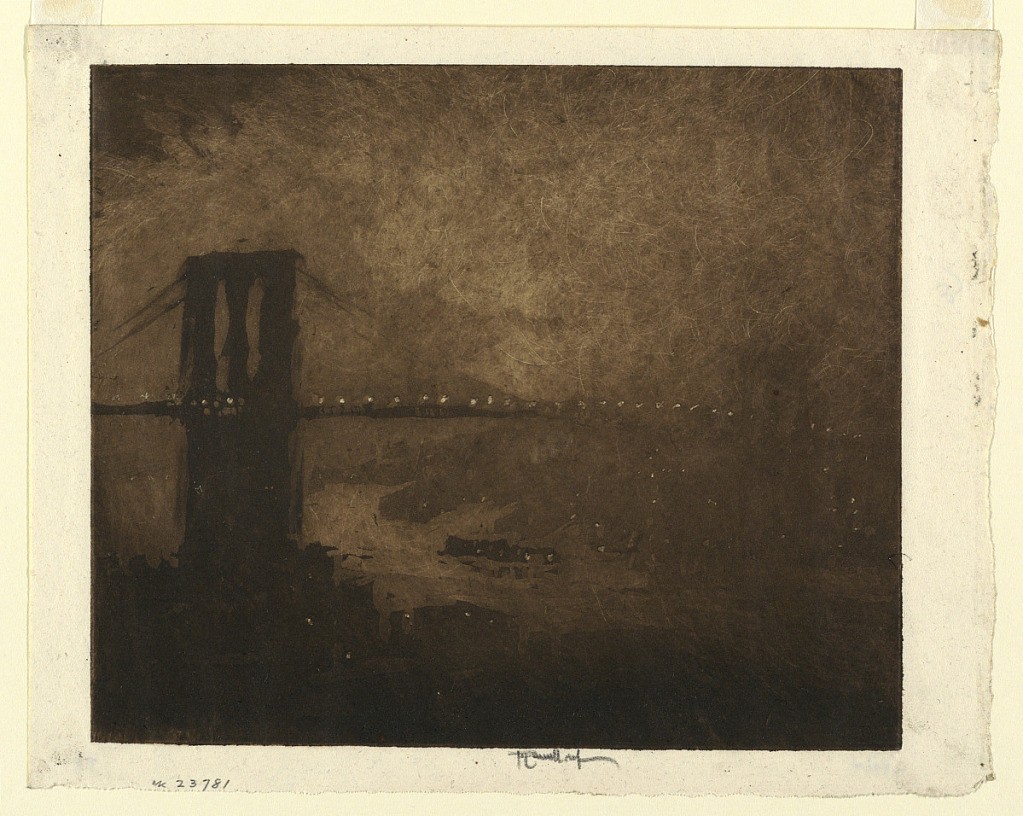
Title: Brooklyn Bridge at Night
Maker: Joseph Pennell, American, active England, 1857–1926
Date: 1922
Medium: Aquatint in black ink on paper
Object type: Print
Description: The Brooklyn Bridge is shown with street lights lit. Heavy clouds overhead. Bright reflections in the East River.